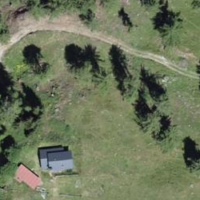
EUNIS habitat code: 44
Species observed at this site:
Plantago media